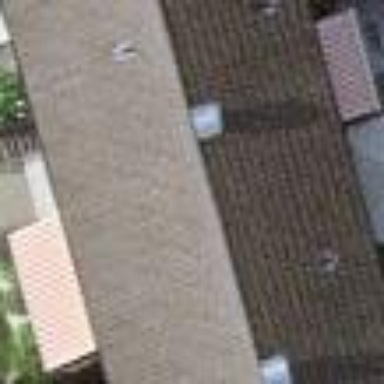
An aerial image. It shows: Gabled-roof apartments building with grey roof.